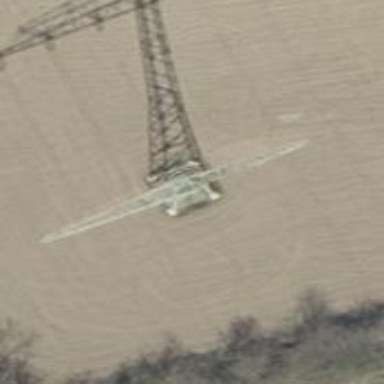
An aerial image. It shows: Power tower.